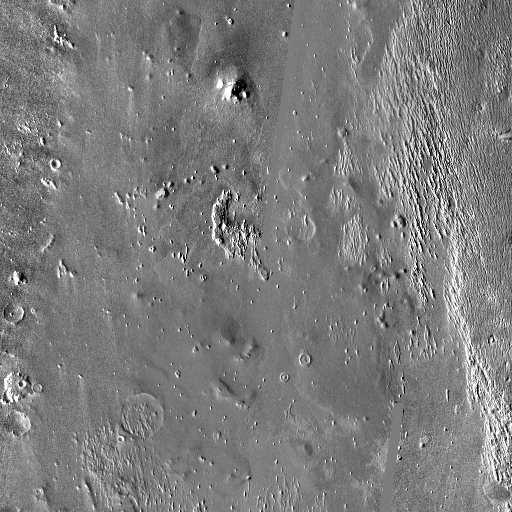
Crater classes present: Background, Other, Buried